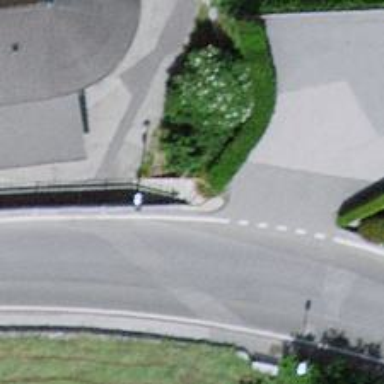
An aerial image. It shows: Set of steps on the road.